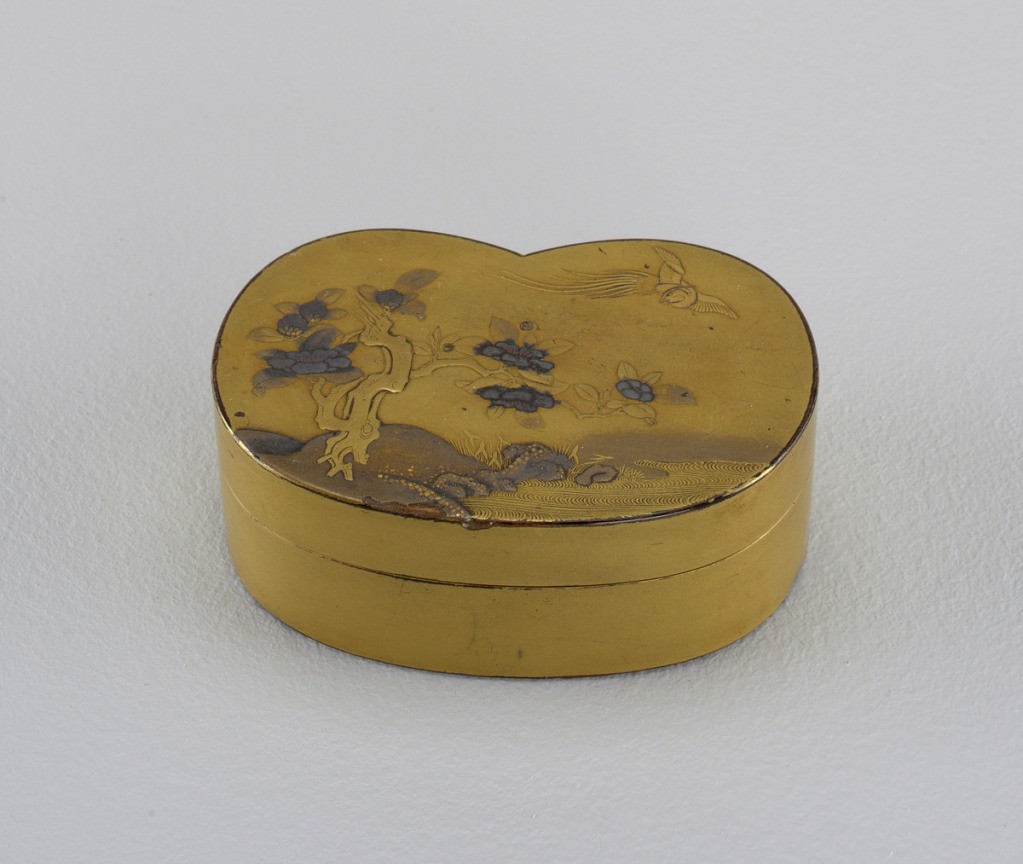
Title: Cover
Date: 1875–1900
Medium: wood
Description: Kidney-shaped, Fun-dame ground with relief design (Taka-makie) of tree bearing camellias of grey metal fun-dame with red stamens on knoll with Kiri-kane at waters edge. Long-tailed flying bird in upper right. Interior and underside of bottom section: Nashi-ji.